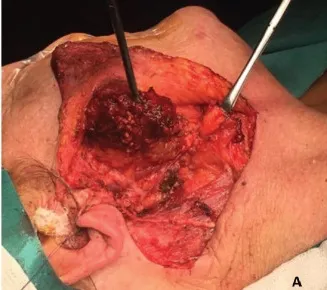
(b): Surgical site. This image shows anatomical integrity of the facial and great auricular nerves and the external jugular vein. This result features an ideal cleavage plane and separation from the tumour lesion.
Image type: medical_photograph (other_medical_photograph)